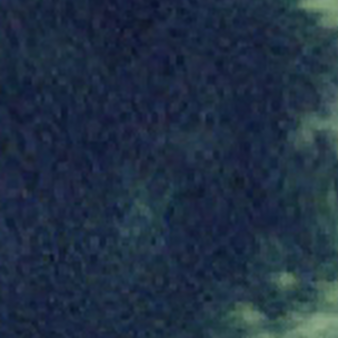
Label: other